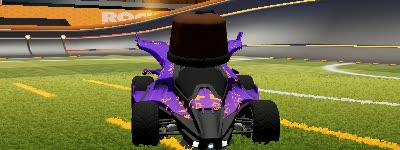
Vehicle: aftershock